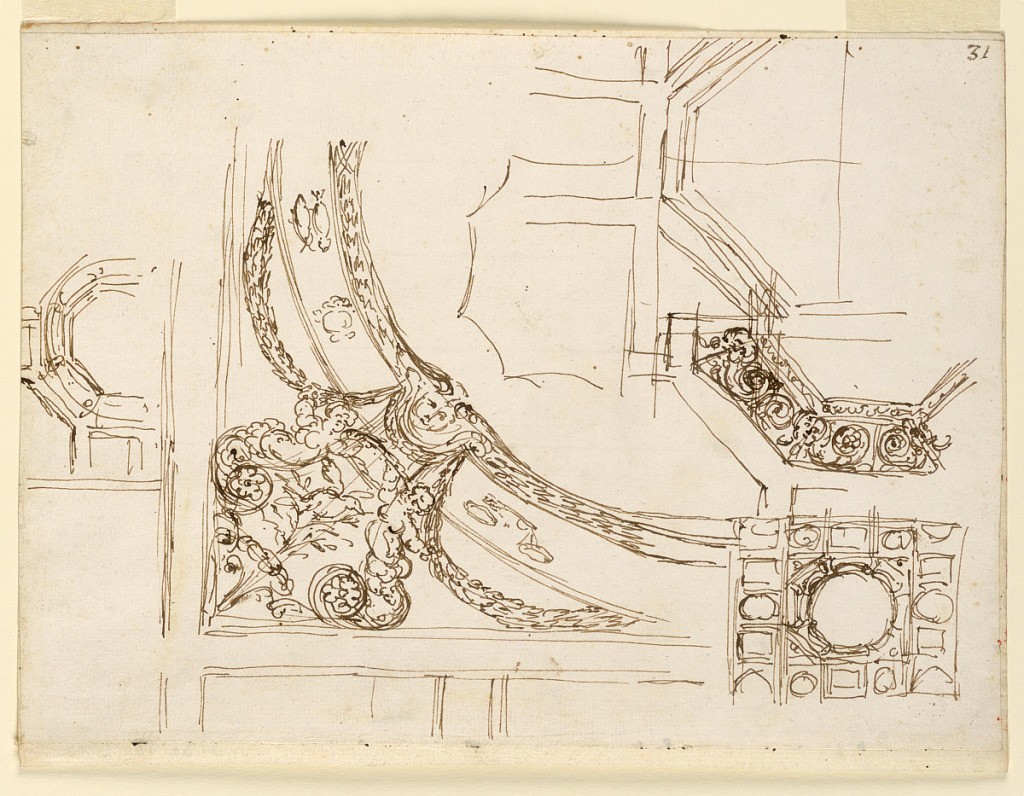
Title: Design for Ceiling Decoration
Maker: Giuseppe Barberi, Italian, 1746–1809
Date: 1746–1809
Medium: Pen and brown ink, red ink on off-white laid paper, lined
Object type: Drawing
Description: Design for Ceiling Decoration.